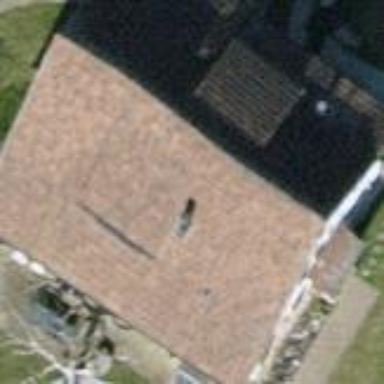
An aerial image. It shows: Detached building with gabled roof.